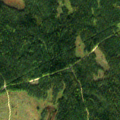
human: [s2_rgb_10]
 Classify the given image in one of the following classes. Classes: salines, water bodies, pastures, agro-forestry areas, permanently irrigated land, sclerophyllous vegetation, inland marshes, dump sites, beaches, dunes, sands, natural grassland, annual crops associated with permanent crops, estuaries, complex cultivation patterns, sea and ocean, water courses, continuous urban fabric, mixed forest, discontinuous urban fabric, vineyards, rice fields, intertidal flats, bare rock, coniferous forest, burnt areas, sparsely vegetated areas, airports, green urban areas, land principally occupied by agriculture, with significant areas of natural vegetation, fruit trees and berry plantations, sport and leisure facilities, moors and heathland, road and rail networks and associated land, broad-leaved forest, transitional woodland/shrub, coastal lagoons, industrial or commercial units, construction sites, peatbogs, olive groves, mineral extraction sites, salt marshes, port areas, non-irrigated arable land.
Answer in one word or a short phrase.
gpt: coniferous forest, mixed forest